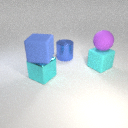
large cyan metal cube below large blue rubber cube